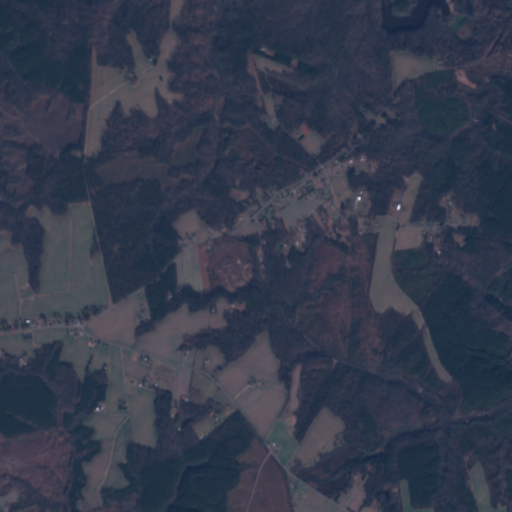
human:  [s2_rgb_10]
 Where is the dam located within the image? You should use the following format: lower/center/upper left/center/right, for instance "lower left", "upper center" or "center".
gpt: The dam is located in the upper right of the image.
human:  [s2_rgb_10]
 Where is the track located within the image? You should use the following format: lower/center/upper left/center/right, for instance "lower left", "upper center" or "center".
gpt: There is no track in the image.